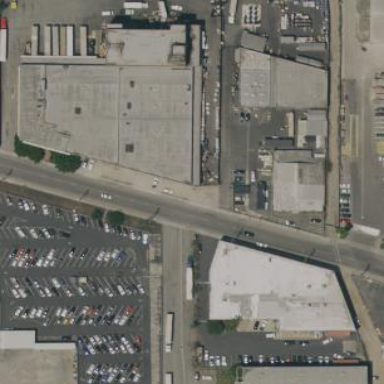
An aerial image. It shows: Industrial building.